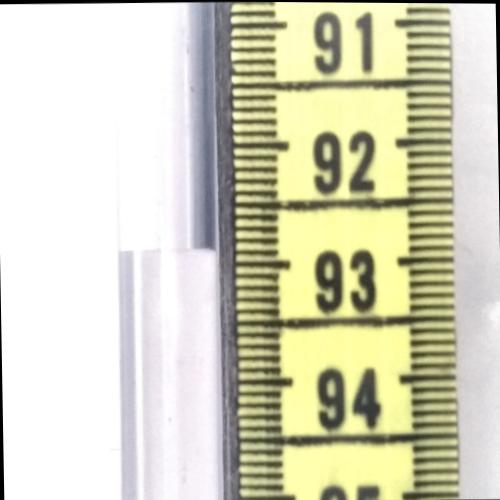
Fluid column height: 92.9 cm